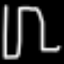
Label: pants